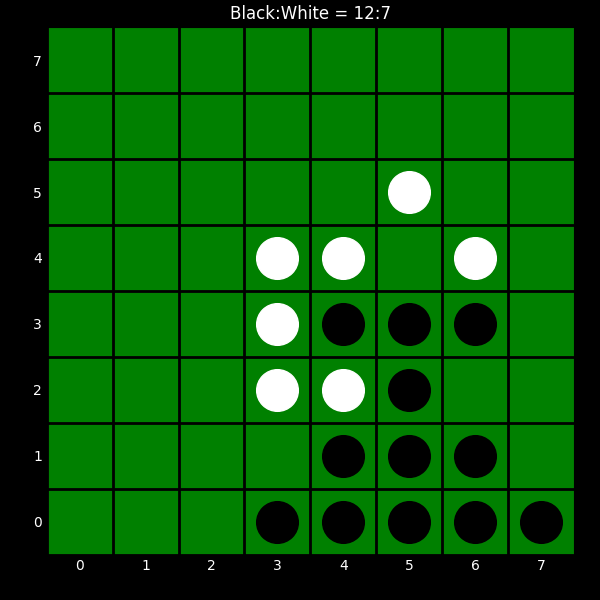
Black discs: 12
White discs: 7